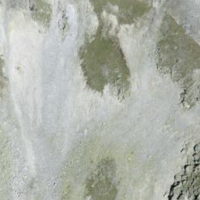
EUNIS habitat code: 48
Species observed at this site:
Corvus corax